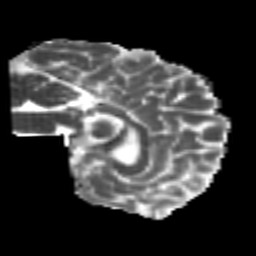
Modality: MD
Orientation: sagittal
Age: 20
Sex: male
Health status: healthy
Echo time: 0.074 s